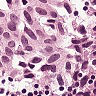
Metastatic tissue present: yes